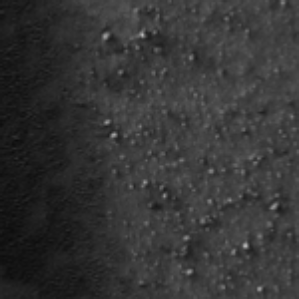
Label: frost